Question: I'm searching for an Excel formula that can flag specif weekly ranges, I have the following sample data with the desired output on columns 'Flag 1' and 'Flag 2':
[
So for 'Flag 1' column, I need to put '1' after 8 weeks of every new month based on 'Week' or 'Month' columns. For 'Flag 2', I need to put '1' after every two weeks from flags with values '1' in 'Flag 1' column.
This is related to a much complex task, in case you wonder what is the purpose of this :)
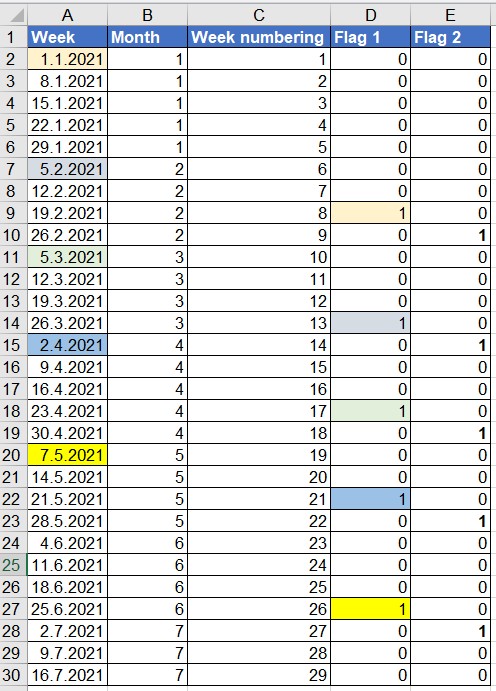
Answer: There might be a fancier way, but this should do the job, you just need to create a 'helper' table. I've only included the necessary columns.
The grey section is the helper table and could be on the same or a different sheet.
- Column 'E' is just the 1st of each month. You can either just create a series or put 1st Jan in E2, then '=EOMONTH(E2,0)+1' in E3 and drag down.- Column 'F' has the formula '=(E2+6-WEEKDAY(E2))+(7*7)'. It takes the value in E2, works out the 1st Friday, then adds 7 weeks (you said 8, but you're including the 1st week of the month).- Column 'G' is just a dummy value for what comes next- In 'B2' put the formula '=IFERROR(VLOOKUP(A2,$F$2:$G$13,2,0),0)'. This is looking up the helper table to see if the week can be found. If it finds, it, it adds 1, otherwise (ie IFERROR true), it adds 0.- 'C2' just has '=IF(B1=1,1,0)' so is just adding a 1 if the row above is 1.
<URL>
To make Flag 2 = 1 5 weeks post Flag 1, use an extra helper column.
- '=F2+(7*5)'- '=IFERROR(VLOOKUP(A2,$G$2:$H$13,2,0),0)'- '=IFERROR(VLOOKUP(A2,$F$2:$H$13,3,0),0)'
<URL>